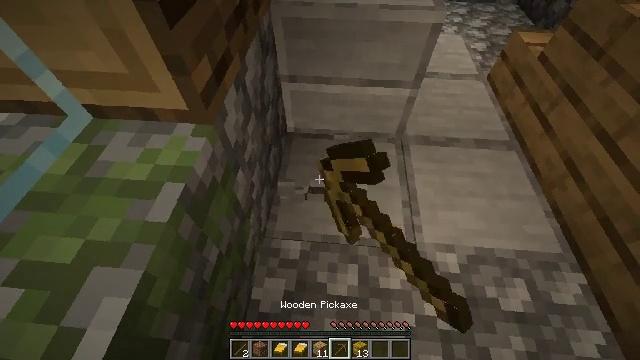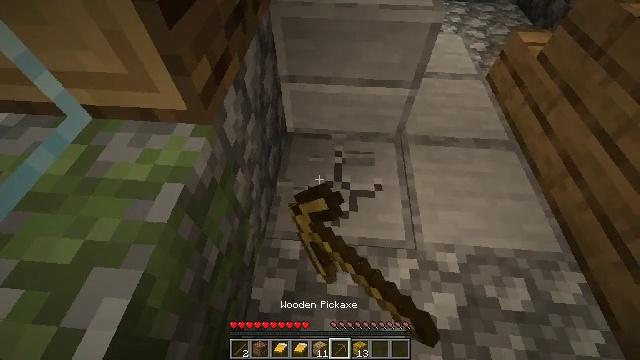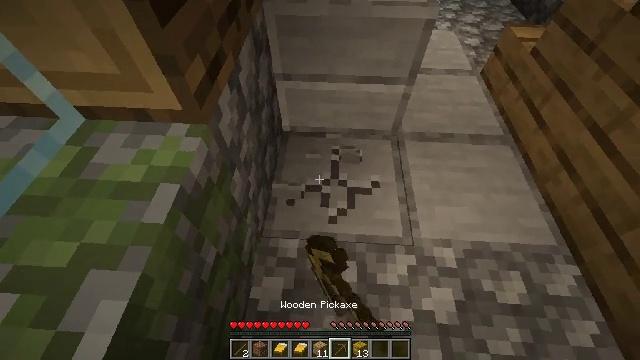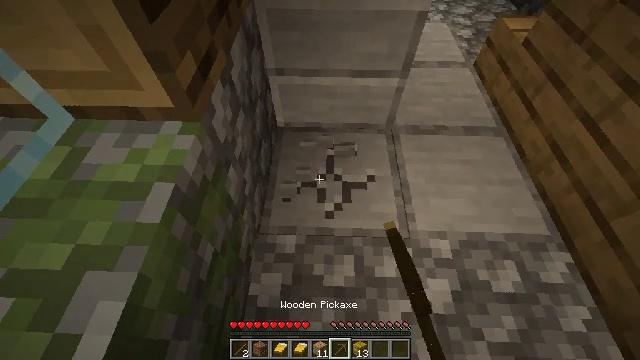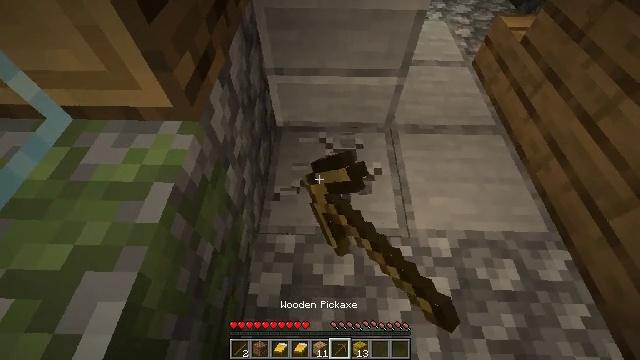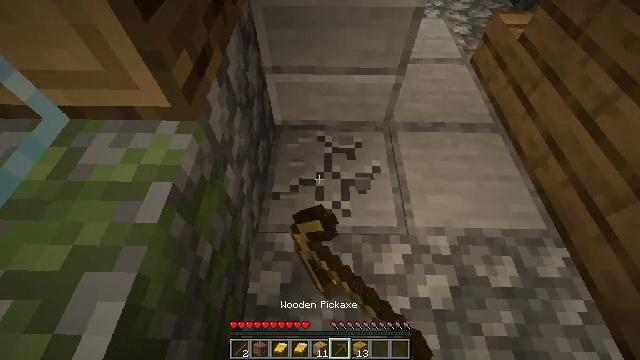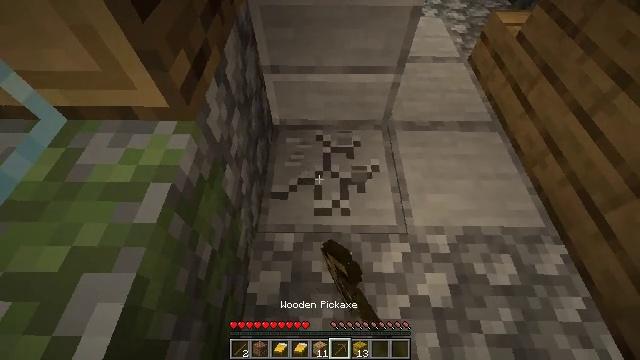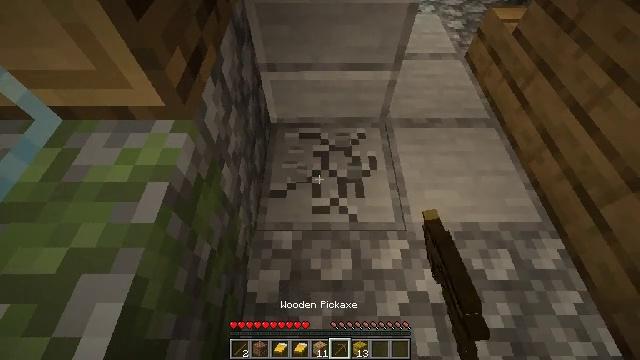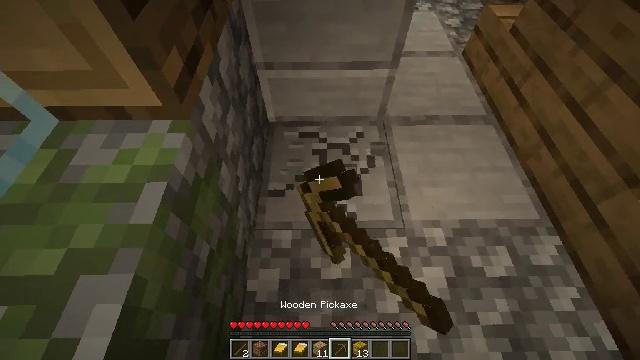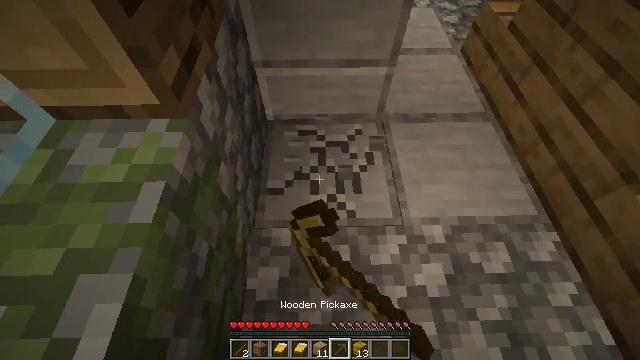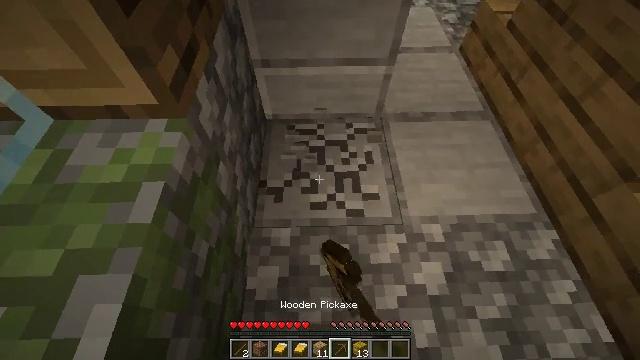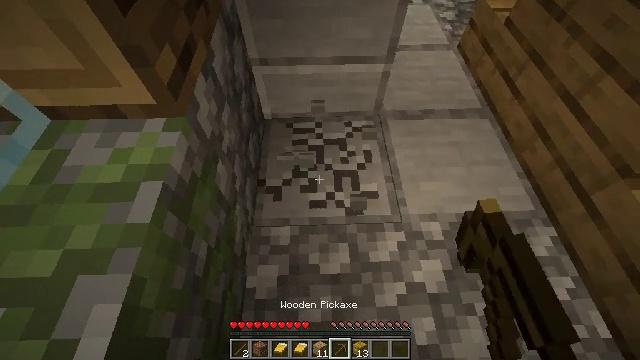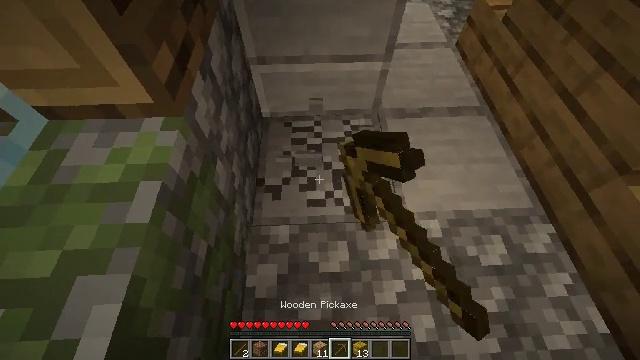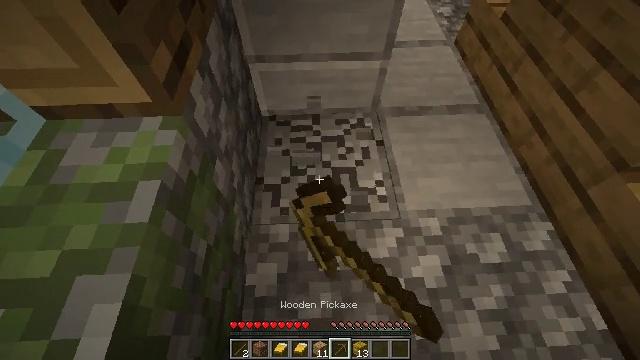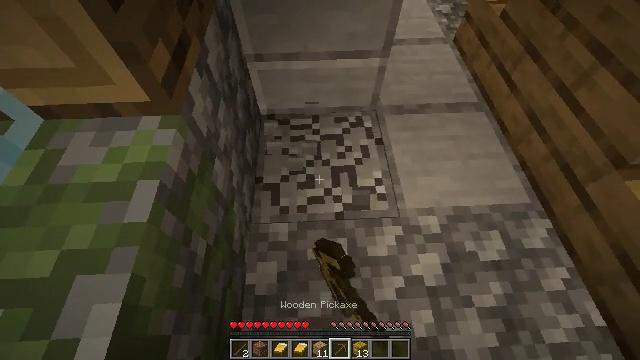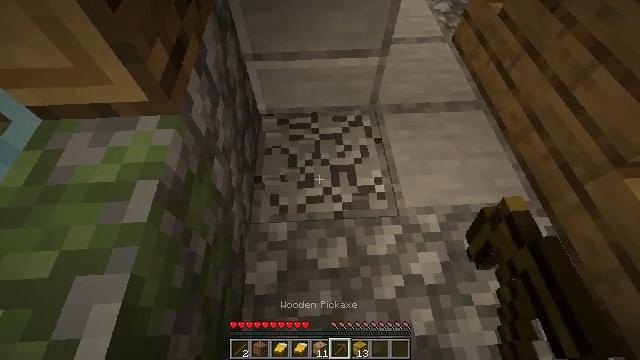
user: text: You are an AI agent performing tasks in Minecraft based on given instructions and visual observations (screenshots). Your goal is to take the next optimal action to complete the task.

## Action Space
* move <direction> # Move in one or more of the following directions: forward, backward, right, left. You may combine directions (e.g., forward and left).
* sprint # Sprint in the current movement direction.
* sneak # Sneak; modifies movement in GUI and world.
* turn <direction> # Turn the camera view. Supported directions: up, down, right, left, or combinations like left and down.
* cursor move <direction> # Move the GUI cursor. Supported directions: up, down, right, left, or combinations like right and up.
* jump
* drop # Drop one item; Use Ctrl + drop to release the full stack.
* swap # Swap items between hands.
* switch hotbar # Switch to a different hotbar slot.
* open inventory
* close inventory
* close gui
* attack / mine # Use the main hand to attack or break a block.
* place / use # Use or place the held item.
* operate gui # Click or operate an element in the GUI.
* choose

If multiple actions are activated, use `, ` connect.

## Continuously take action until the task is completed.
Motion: motion action
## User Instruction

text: Break the smooth stone slab to reuse it.
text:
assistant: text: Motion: attack / mine
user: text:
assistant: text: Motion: turn right, attack / mine
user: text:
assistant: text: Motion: turn right and down, attack / mine
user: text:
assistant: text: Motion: attack / mine
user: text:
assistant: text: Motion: attack / mine
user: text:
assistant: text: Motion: attack / mine
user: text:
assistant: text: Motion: attack / mine
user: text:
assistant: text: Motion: attack / mine
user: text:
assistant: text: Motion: attack / mine
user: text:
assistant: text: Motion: attack / mine
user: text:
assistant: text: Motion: attack / mine
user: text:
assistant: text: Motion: attack / mine
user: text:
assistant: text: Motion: attack / mine
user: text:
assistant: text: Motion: attack / mine
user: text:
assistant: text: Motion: attack / mine
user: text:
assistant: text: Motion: attack / mine
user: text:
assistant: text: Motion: attack / mine
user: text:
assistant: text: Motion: attack / mine
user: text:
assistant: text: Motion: attack / mine
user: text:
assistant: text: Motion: attack / mine
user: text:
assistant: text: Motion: attack / mine
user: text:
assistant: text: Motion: attack / mine
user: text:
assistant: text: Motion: attack / mine
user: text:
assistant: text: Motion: attack / mine
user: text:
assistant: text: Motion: no_op
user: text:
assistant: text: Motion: no_op
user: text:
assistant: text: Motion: no_op
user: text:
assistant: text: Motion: no_op
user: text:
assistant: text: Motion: no_op
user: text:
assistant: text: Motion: no_op